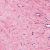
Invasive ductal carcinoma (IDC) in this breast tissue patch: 0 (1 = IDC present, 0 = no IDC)